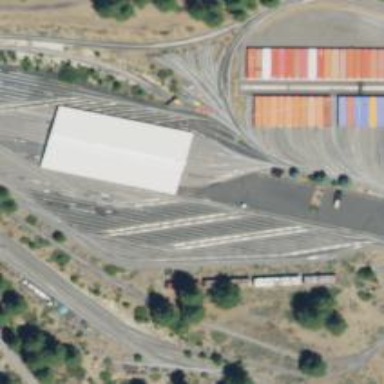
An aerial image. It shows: Miniature railway in service yard.